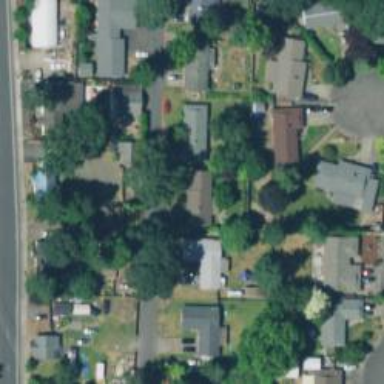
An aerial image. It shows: Residential area consisting of single-family homes.